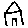
Label: house